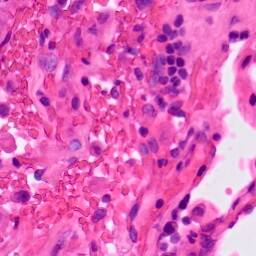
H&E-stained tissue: Lung